Question: 'Can't get this to work at all ! I had a nice simple class for a TableView that took up the entire screen, but decided i'd slice it in half, so the table only took the top half of the screen. This is my code:
This is the TableSplitViewController.h
'''
@interface TableSplitViewController : UIViewController
{
ChildrenTableViewController *firstController;
IBOutlet UITableView *firstTable;
}
'''
This is the TableSplitViewController.m:
'''
- (void)viewDidLoad
{
[super viewDidLoad];
if (firstController == nil) {
firstController = [[ChildrenTableViewController alloc] init];
}
[firstTable setDataSource:firstController];
[firstTable setDelegate:firstController];
firstController.view = firstController.tableView;
}
'''
This is the ChildrenTableViewController.h:
'''
@interface ChildrenTableViewController : UITableViewController
@property (nonatomic, strong) NSMutableArray *childname;
@end
'''
This is the ChildrenTableViewController.m:
'''
@implementation ChildrenTableViewController
@synthesize childname;
- (id)initWithStyle:(UITableViewStyle)style
{
self = [super initWithStyle:style];
if (self) {
// Custom initialization
}
return self;
}
- (void)viewDidLoad
{
[super viewDidLoad];
self.childname = [[NSMutableArray alloc]
initWithObjects:@"Oliver",
@"Stuart",
@"Ross",
@"Alex", nil];
}
-(void)prepareForSegue:(UIStoryboardSegue *)segue sender:(id)sender
{
if ([[segue identifier] isEqualToString:@"ShowChildrenDetails"]) {
ChildrenDetailViewController *detailViewController = [segue destinationViewController];
NSIndexPath *myIndexPath = [self.tableView indexPathForSelectedRow];
detailViewController.childrenDetailModel = [[NSArray alloc]
initWithObjects: [self.childname objectAtIndex:[myIndexPath row]], nil];
}
}
- (void)didReceiveMemoryWarning
{
[super didReceiveMemoryWarning];
// Dispose of any resources that can be recreated.
}
- (NSInteger)numberOfSectionsInTableView:(UITableView *)tableView
{
// Return the number of sections.
return 1;
}
- (NSInteger)tableView:(UITableView *)tableView numberOfRowsInSection:(NSInteger)section
{
// Return the number of rows in the section.
return [self.childname count];
}
- (UITableViewCell *)tableView:(UITableView *)tableView cellForRowAtIndexPath: (NSIndexPath *)indexPath
{
static NSString *cellIdentifier = @"childrenTablecell";
ChildrenTableViewCell * cell = [tableView dequeueReusableCellWithIdentifier:cellIdentifier];
if (cell == nil) {
cell = [[ChildrenTableViewCell alloc]
initWithStyle:UITableViewCellStyleDefault reuseIdentifier:cellIdentifier];
}
// Configure the cell..
cell.childname.text = [self.childname objectAtIndex:[indexPath row]];
return cell;
}
'''
This is ChildrenTableViewCell.h:
'''
@interface ChildrenTableViewCell : UITableViewCell
@property (nonatomic, strong) IBOutlet UILabel *childname;
@end
'''
This is ChildrenTableViewCell.m:
'''
@implementation ChildrenTableViewCell
@synthesize childname;
- (id)initWithStyle:(UITableViewCellStyle)style reuseIdentifier:(NSString *)reuseIdentifier
{
self = [super initWithStyle:style reuseIdentifier:reuseIdentifier];
if (self) {
// Initialization code
}
return self;
}
- (void)setSelected:(BOOL)selected animated:(BOOL)animated
{
[super setSelected:selected animated:animated];
// Configure the view for the selected state
}
'''
This is a print screen of the storyboard layout. I've attached the label with the childname so it should print the name out :

This is a print screen of it running, its weird it has the 4 rows, i can select them, but the labels are not being printed :
![Screenshot 2][2]
Fully appreciate all the help and support you can provide. Thanks :)
<URL>
Thanks to IOSDEV i managed to find out why it was doing it.
'''
cell.childname.text = [self.childname objectAtIndex:[indexPath row]];
NSLog(@"%@",[self.childname objectAtIndex:[indexPath row]]);
NSLog(@"%@",cell.childname.text);
'''
This is what i put into my code.
and this is what i got:
'''
2013-01-30 15:33:52.465 TableViewStory[17509:907] Oliver
2013-01-30 15:33:52.467 TableViewStory[17509:907] (null)
2013-01-30 15:33:52.470 TableViewStory[17509:907] Stuart
2013-01-30 15:33:52.472 TableViewStory[17509:907] (null)
2013-01-30 15:33:52.473 TableViewStory[17509:907] Ross
2013-01-30 15:33:52.474 TableViewStory[17509:907] (null)
2013-01-30 15:33:52.476 TableViewStory[17509:907] Alex
2013-01-30 15:33:52.477 TableViewStory[17509:907] (null)
'''
So as you can see cell.childname.text is equal to null, this is the reason why the text isn't coming up :P I don't understand why it is though.
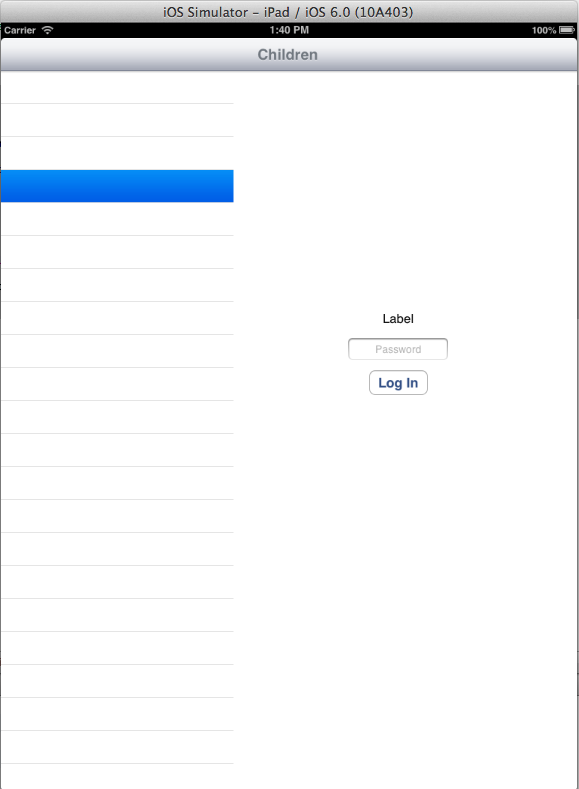
Answer: You should use the initWithStyle in the TableSplitViewController.m
'''
firstController = [[ChildrenTableViewController alloc] initWithStyle:UITableViewStyleGrouped];
'''
For some reason when I didn't use it to init the tableView I had some similar problems.